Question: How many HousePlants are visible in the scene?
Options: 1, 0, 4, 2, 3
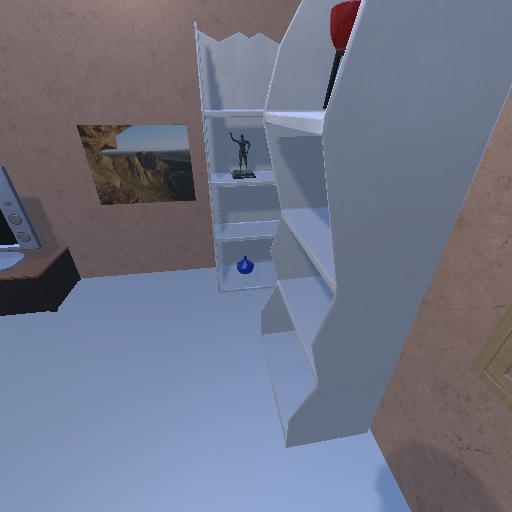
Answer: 1